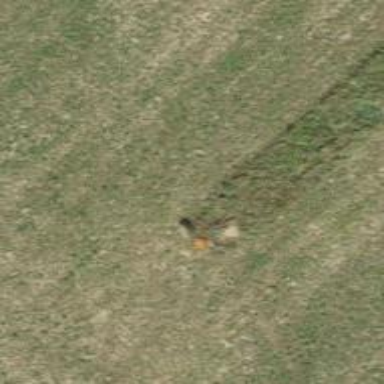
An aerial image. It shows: Aerial marker.